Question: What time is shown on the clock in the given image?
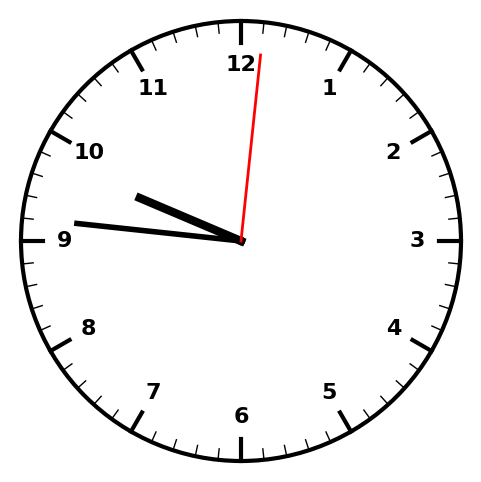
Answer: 09:46:01